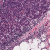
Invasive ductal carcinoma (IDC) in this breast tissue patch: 1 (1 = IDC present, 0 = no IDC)